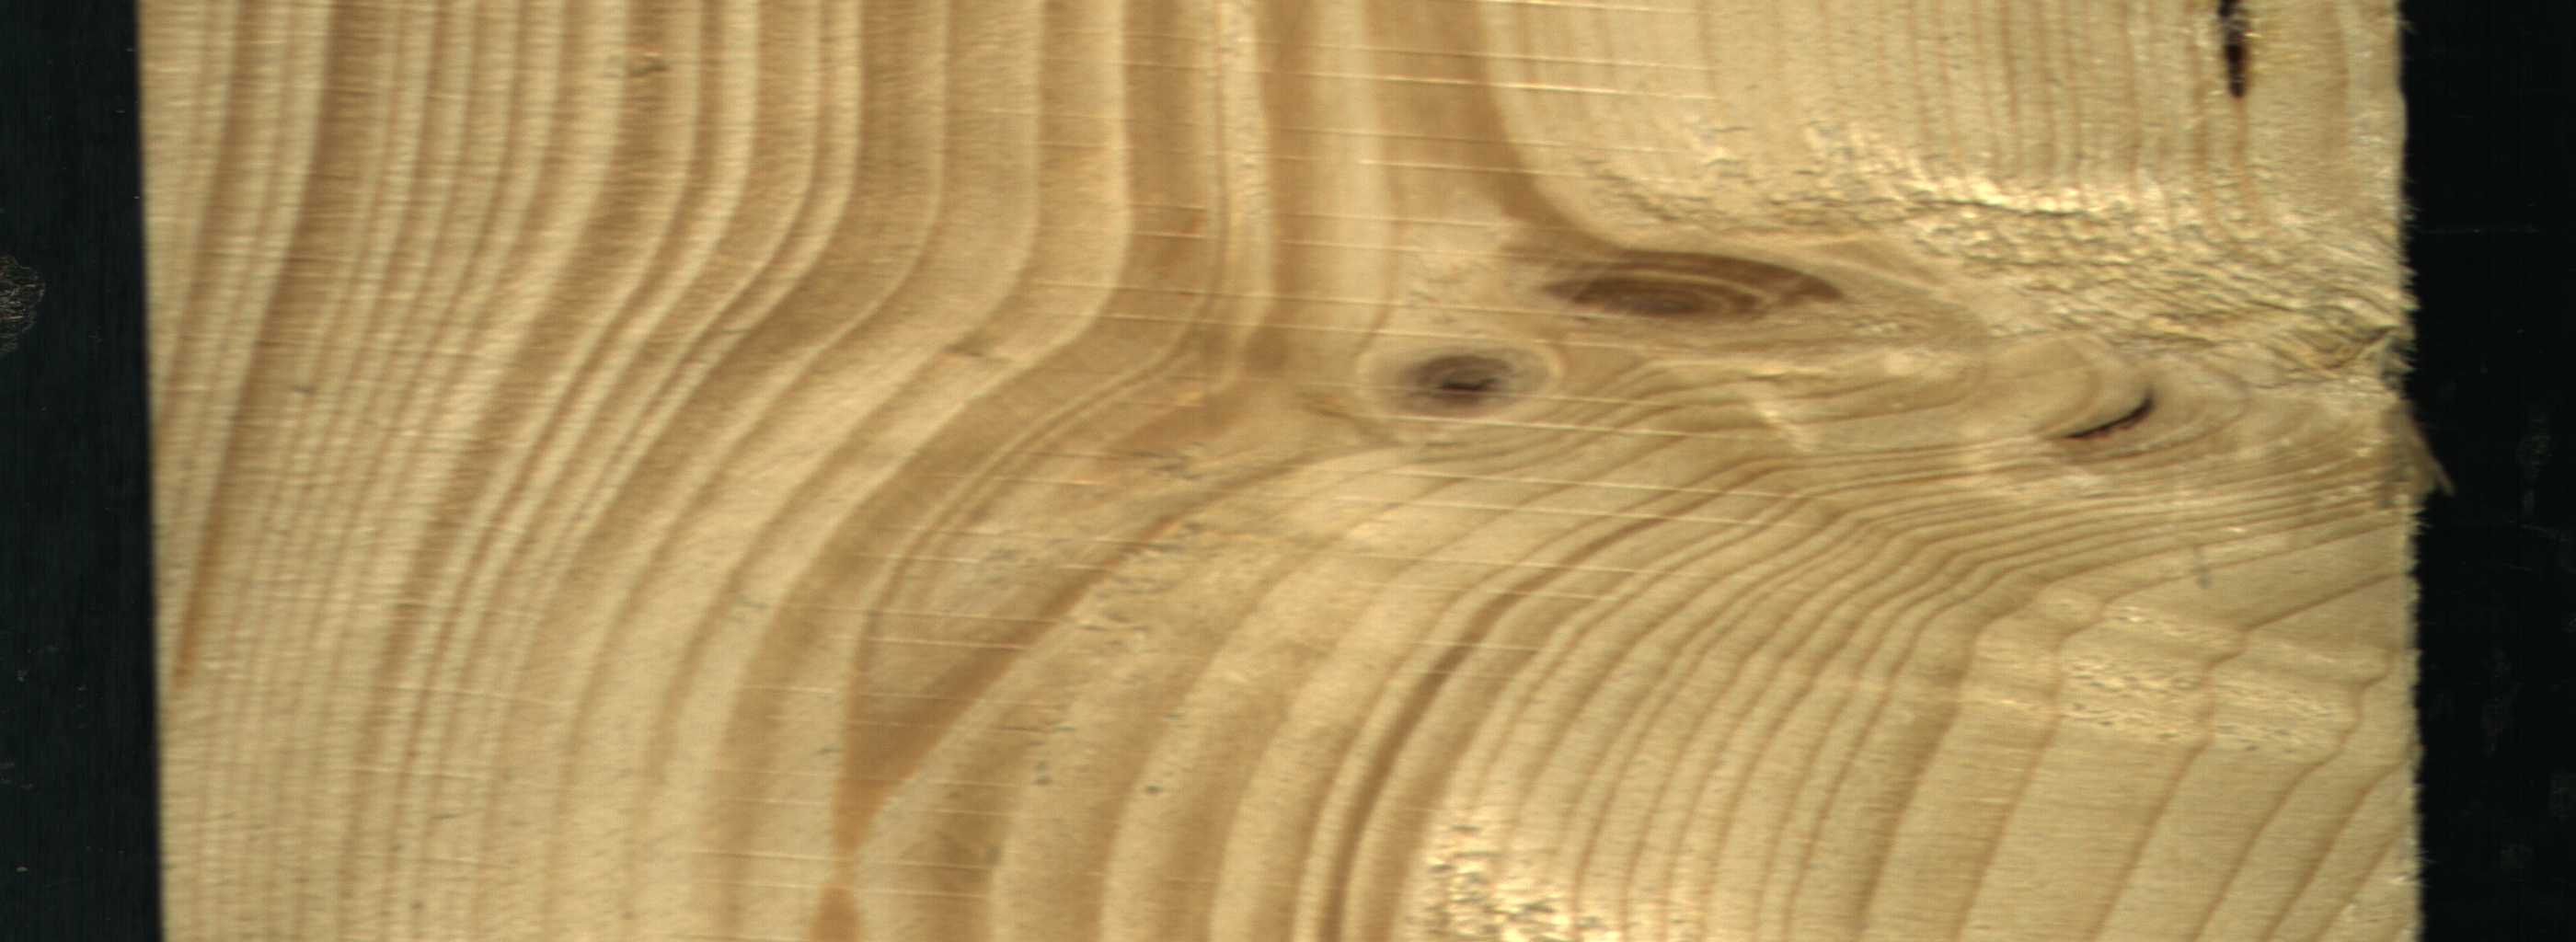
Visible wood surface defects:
resin
resin
Live_Knot
Live_Knot